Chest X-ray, AP view. Patient: 14 years old, sex M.
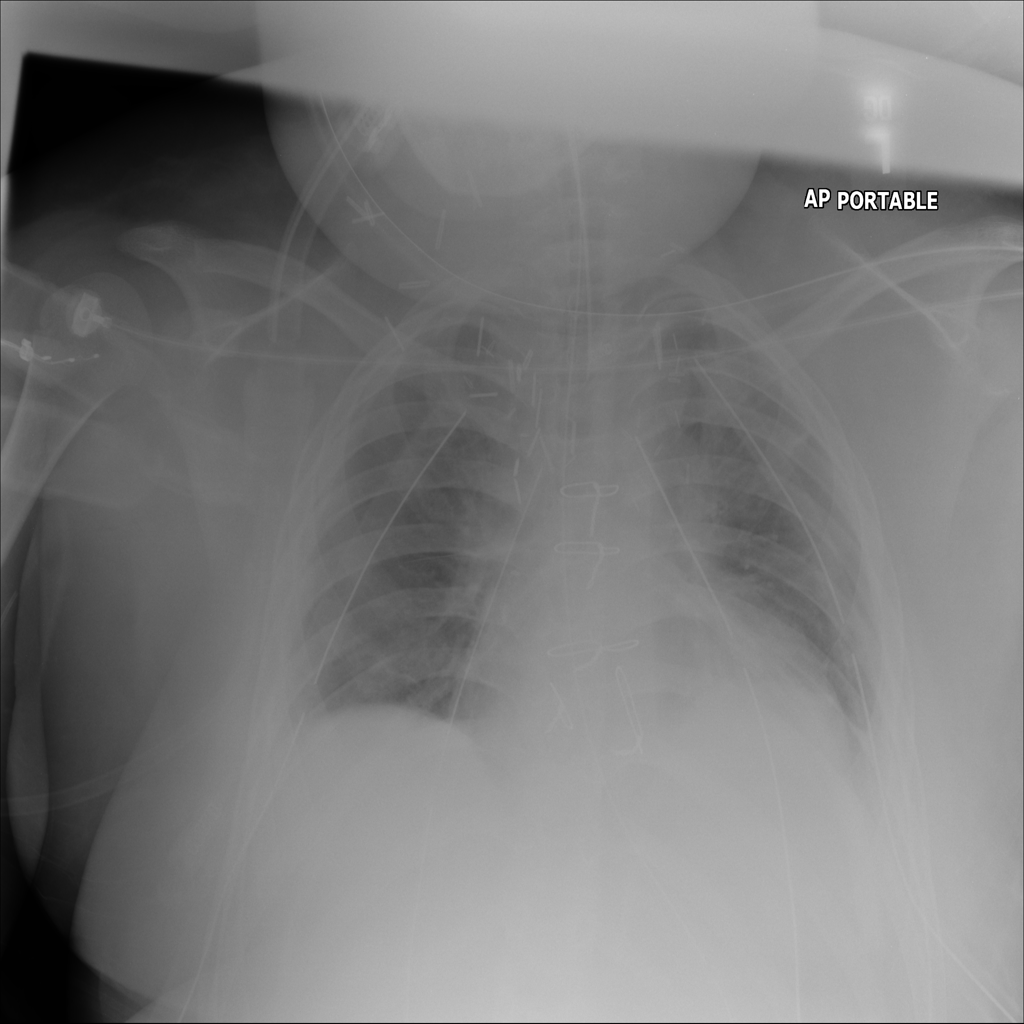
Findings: Consolidation